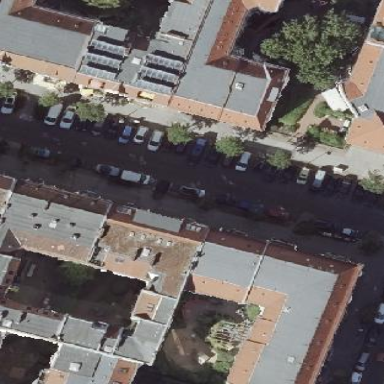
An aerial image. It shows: Unique apartment building with double saltbox roof shape.